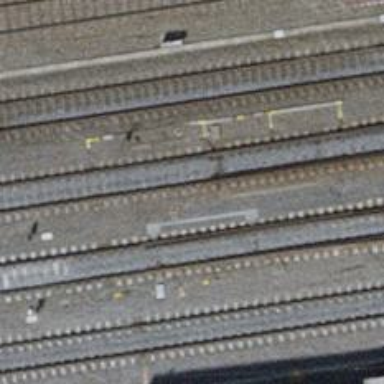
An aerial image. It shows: Single railway track with electrification through contact line.